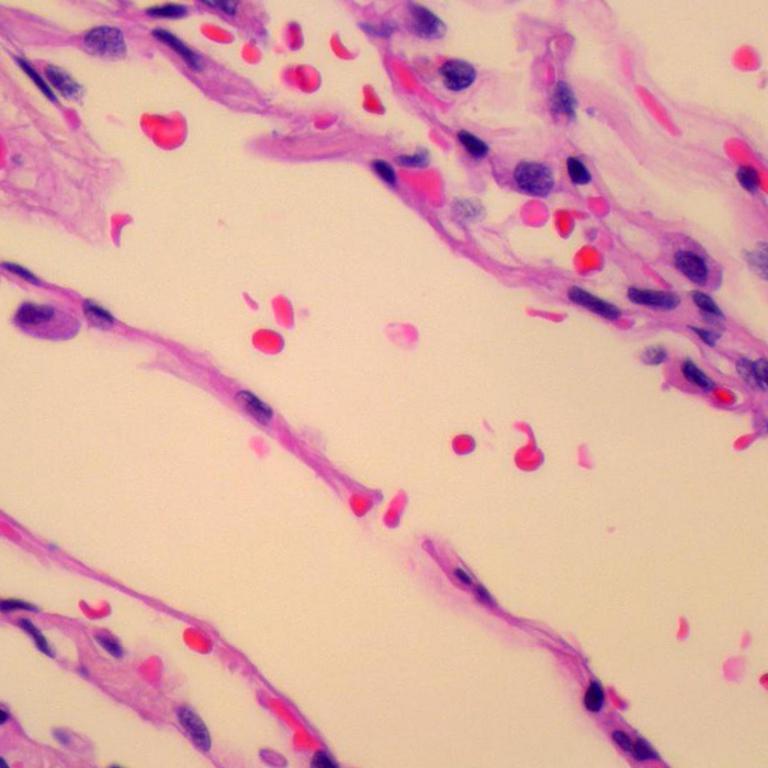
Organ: lung
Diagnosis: benign